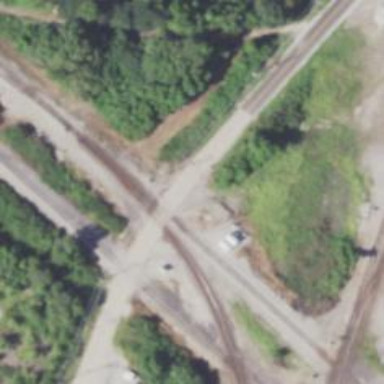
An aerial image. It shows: Site related to railway infrastructure.